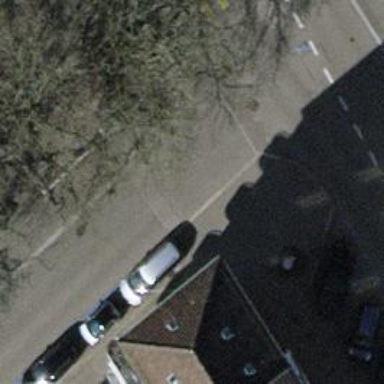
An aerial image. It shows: Unmarked crossing with traffic calming table.